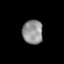
Tissue: lung
Cell type: Epithelial cells
Senescence score: 0.2066
Nuclear area (px): 482
Mean DAPI intensity: 144.18